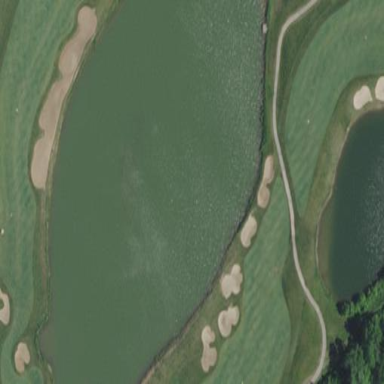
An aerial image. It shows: Water hazard in golf course. The hazard is natural water feature.